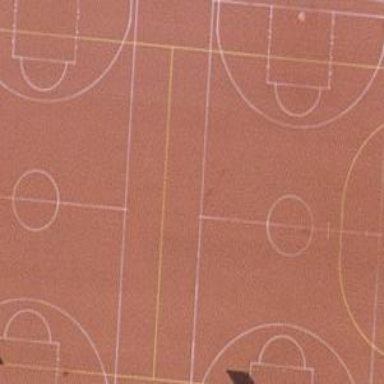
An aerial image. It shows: Basketball court with grass surface.